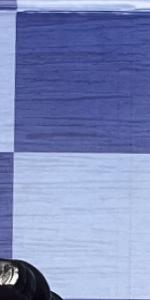
Label: Empty